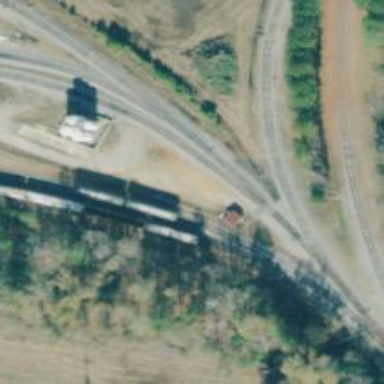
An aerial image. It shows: Spur railway track used for agricultural freight transport.